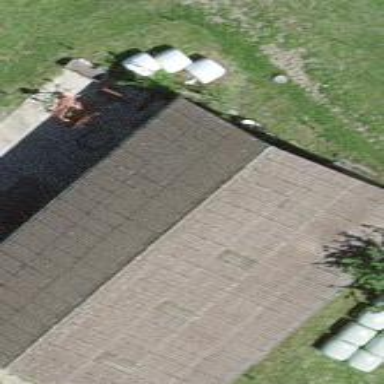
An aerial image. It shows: Shed building.